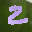
Label: 2